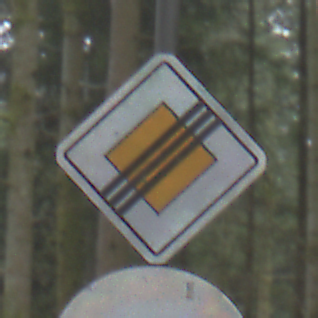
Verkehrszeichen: EndeVorfahrtsstrasse
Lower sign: Geschwindigkeit50
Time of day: Midday
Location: Outdoor (Nature)
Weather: Overcast
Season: NotSpecified
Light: Natural